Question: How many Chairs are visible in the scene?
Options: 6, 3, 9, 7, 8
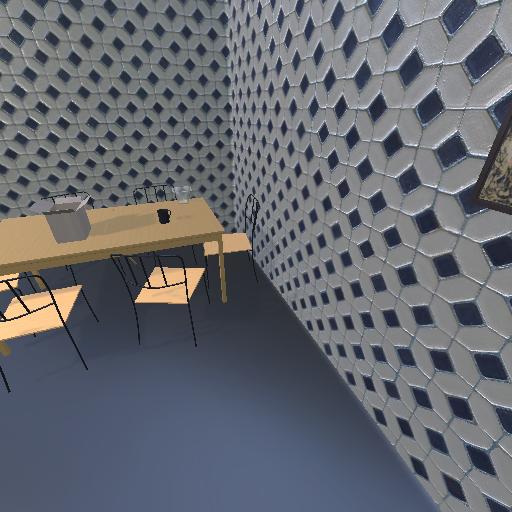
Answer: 6